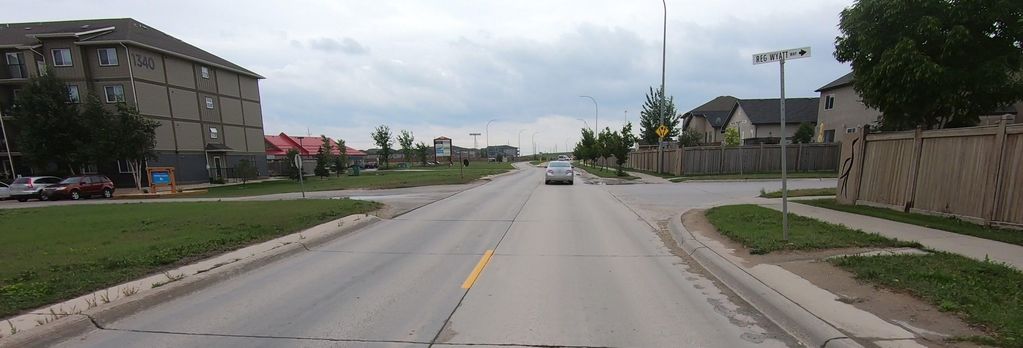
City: winnipeg